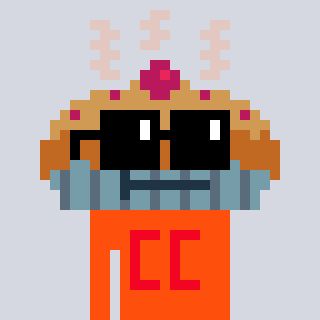
a pixel art character with square black sunglasses, a pie-shaped head and a orange-colored body on a cool background